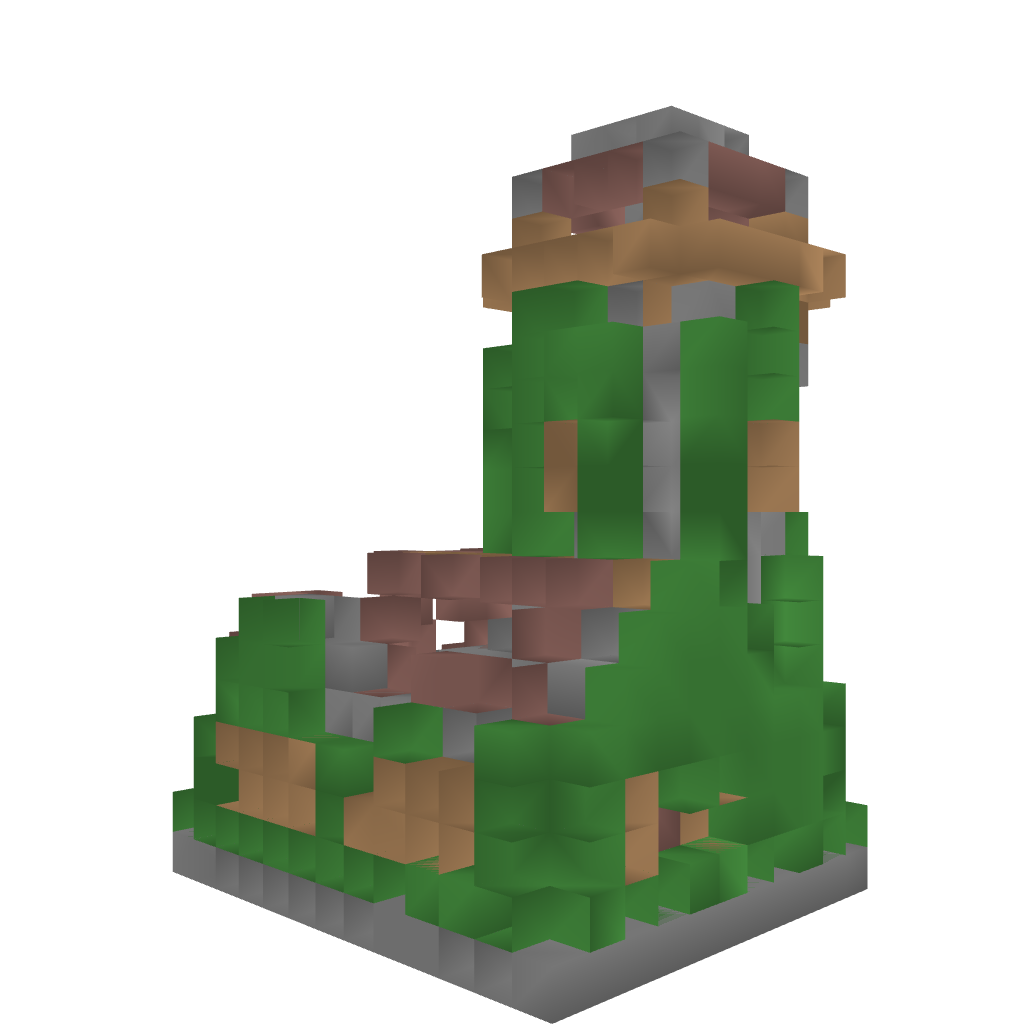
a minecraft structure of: Outpost bad low quality